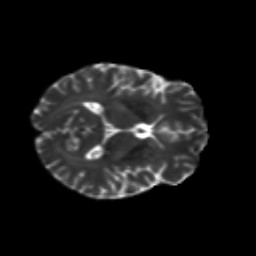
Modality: T2w
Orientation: axial
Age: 64
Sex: male
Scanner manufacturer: siemens
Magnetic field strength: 3 T
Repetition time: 8.6 s
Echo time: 0.095 s